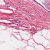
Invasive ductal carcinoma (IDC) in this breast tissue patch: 0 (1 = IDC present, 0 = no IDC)